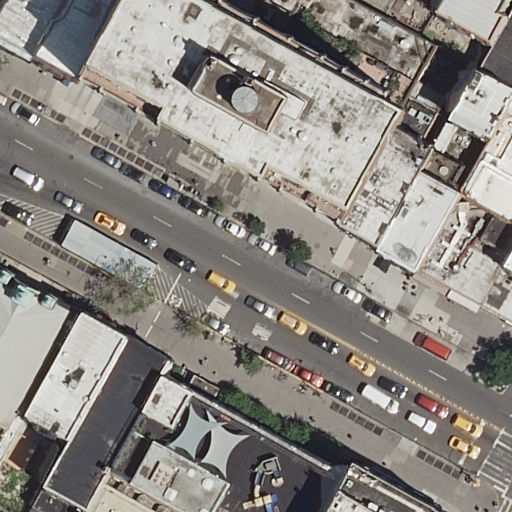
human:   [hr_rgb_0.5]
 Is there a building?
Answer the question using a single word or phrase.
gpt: yes

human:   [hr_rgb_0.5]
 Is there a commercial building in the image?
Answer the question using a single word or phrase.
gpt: no

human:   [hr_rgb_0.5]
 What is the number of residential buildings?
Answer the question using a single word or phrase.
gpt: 15

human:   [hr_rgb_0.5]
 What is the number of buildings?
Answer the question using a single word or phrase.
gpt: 17

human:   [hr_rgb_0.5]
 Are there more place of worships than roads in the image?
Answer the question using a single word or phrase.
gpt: no

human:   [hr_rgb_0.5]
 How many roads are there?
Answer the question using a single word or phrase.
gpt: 4

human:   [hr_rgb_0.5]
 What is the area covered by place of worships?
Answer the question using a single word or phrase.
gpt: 586m2

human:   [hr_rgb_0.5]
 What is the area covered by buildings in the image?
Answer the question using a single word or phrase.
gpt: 6684m2

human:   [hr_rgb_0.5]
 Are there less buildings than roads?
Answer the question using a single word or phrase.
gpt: no

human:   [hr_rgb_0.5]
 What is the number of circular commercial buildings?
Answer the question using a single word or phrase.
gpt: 0

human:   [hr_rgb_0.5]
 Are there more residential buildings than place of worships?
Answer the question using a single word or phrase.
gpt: yes

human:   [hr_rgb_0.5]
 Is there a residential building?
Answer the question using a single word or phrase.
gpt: yes

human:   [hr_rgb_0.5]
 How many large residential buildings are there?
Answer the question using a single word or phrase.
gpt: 3

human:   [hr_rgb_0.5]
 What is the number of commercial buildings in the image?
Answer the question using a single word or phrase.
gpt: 0

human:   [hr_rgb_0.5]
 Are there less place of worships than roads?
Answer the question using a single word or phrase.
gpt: yes

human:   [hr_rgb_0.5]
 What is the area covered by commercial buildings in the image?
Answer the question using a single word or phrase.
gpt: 0m2

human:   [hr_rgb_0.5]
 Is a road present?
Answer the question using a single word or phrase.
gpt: yes

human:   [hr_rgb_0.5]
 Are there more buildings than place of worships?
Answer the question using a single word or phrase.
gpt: yes

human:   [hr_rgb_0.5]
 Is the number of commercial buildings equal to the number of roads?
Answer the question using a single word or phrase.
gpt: no

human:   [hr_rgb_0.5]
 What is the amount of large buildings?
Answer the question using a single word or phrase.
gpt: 4

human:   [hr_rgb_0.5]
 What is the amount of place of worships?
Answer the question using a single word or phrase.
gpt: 1

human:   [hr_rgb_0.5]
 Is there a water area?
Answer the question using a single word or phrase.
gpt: no

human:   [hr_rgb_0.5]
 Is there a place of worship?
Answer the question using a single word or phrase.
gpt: yes

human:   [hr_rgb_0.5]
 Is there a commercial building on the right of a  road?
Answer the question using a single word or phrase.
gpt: no

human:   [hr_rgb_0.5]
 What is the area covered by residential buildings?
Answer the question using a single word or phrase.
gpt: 5767m2

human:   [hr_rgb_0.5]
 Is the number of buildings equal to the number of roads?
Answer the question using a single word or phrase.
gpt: no

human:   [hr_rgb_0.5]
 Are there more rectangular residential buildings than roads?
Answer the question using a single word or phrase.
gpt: yes

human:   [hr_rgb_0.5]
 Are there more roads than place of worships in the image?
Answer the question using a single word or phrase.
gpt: yes

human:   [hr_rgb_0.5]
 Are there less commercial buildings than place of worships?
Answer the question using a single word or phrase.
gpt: yes

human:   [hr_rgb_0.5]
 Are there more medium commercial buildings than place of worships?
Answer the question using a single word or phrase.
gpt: no

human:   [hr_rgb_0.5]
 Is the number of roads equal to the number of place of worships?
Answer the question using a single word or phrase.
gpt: no

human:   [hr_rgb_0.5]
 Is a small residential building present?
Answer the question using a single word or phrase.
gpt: yes

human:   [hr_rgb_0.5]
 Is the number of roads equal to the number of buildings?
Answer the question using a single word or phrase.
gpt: no

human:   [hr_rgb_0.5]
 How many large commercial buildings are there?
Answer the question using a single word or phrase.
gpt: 0

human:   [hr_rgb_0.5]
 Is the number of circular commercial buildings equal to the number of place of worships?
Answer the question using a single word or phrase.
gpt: no

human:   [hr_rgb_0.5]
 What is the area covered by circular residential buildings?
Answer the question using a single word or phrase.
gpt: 0m2

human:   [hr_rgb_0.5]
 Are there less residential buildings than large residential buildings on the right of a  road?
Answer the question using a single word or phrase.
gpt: no

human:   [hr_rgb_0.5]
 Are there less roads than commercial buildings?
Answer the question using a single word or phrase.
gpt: no

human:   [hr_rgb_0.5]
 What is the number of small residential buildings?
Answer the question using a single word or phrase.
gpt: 1

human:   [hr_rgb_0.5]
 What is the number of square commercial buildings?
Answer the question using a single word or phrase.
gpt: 0

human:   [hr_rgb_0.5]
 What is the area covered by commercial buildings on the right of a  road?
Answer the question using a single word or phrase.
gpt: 0m2

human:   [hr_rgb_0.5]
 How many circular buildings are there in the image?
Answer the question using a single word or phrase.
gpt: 0

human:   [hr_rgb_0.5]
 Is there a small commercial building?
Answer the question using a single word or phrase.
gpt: no

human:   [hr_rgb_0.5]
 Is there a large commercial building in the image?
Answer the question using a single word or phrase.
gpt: no

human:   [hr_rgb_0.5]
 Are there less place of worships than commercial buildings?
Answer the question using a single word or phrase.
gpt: no

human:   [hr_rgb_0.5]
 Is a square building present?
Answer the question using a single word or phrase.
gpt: no

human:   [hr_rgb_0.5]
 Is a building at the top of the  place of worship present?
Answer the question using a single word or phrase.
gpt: yes

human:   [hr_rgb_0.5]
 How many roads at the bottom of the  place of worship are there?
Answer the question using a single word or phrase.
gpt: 3

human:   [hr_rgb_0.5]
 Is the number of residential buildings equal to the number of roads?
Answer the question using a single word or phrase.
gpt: no

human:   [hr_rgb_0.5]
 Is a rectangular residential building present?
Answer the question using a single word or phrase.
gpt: yes

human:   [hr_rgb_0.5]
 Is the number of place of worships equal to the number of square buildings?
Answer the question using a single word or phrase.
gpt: no

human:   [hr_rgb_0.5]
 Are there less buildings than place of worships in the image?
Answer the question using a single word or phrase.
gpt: no

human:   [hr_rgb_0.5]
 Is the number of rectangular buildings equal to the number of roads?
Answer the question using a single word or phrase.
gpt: no

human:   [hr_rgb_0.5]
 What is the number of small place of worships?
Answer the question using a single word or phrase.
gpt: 0

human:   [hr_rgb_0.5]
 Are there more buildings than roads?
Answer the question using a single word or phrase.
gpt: yes

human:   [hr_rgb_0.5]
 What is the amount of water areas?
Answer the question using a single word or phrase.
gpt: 0

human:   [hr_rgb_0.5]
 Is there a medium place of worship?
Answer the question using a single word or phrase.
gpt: no

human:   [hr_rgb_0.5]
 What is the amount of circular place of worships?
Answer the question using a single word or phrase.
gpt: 0

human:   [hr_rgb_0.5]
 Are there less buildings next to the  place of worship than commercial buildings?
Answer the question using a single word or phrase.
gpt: no

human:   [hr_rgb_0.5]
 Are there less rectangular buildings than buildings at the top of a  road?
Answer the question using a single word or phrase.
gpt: yes

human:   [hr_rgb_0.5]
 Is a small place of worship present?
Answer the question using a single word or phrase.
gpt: no

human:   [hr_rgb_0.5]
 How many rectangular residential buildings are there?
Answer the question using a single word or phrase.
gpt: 8

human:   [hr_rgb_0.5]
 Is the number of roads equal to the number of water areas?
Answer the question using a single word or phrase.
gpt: no

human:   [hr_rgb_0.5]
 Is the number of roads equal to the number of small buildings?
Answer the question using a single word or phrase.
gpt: no